Question: In iOS, what's the difference between:
Bundle versions string, short AND Bundle version?
What to update when building a new release and when ?

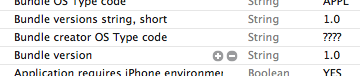
Answer: Bundle version is the internal version number of your app.
Short version string is the publically visible version of your app.
So for example, if you iterate your version number every time you do an internal build for your beta testers (or whatever), your bundle version might be 2.0.0.12345b7, but you don't want the public to see that, so you set your short version string to 2.0.
Short version string seems to be optional, so if you leave it blank then the bundle version is what people will see (i.e. that's what will be displayed on the App Store).
If you don't have a short version string, then the same rules apply to your bundle ID (basically the public app version has this restriction and the private app version doesn't).
There's a more detailed answer here:
<URL>